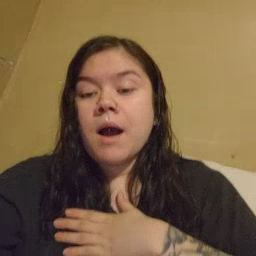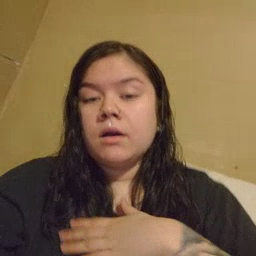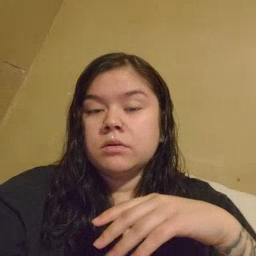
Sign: minemy